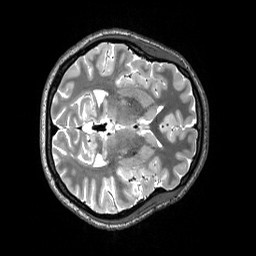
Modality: T2w
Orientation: axial
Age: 25
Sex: female
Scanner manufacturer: siemens
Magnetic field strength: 3 T
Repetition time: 3.2 s
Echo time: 0.565 s